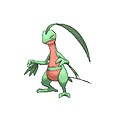
Pok\u00e9mon: grovyle